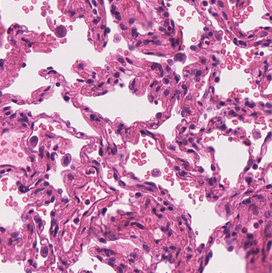
Tumor epithelial tissue: no
Tumor-associated stroma tissue: no
Normal tissue: yes